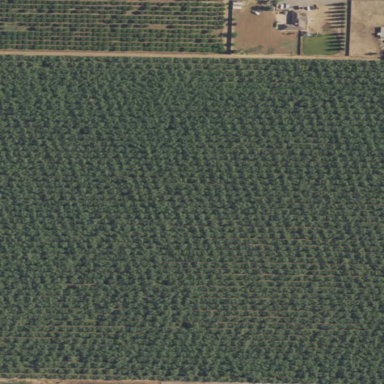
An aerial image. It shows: Orchard filled with almond trees.